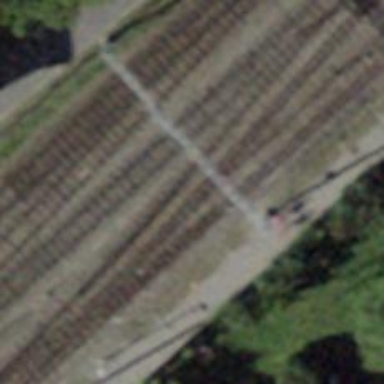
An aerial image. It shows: Single railway track with electrified contact line.